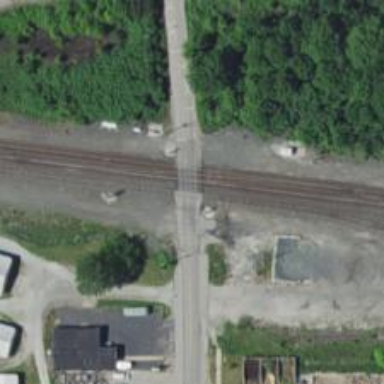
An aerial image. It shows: Railway siding with rails.